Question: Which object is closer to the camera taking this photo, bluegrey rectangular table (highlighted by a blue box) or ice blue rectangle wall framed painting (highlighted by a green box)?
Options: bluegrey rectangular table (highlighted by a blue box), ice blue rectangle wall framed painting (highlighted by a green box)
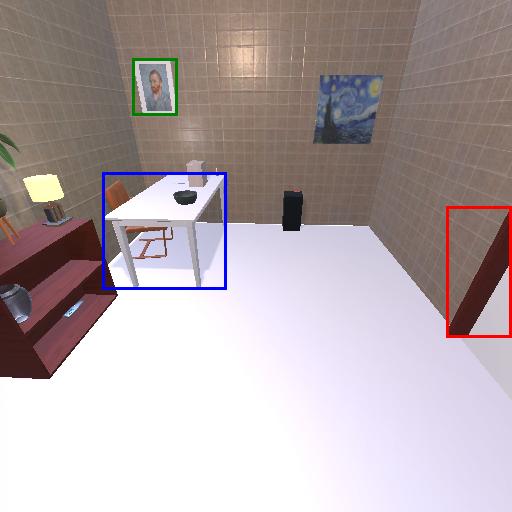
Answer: bluegrey rectangular table (highlighted by a blue box)